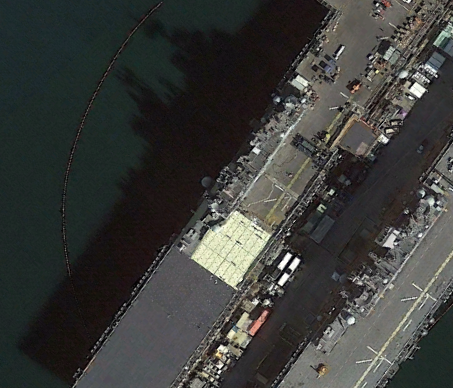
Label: assault